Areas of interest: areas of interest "Exhibition and Convention Center"
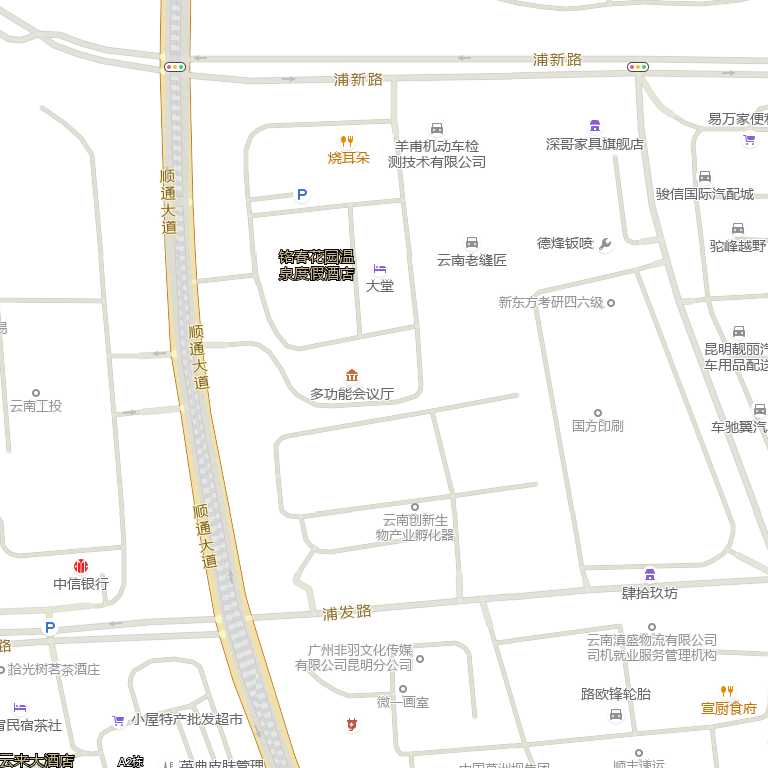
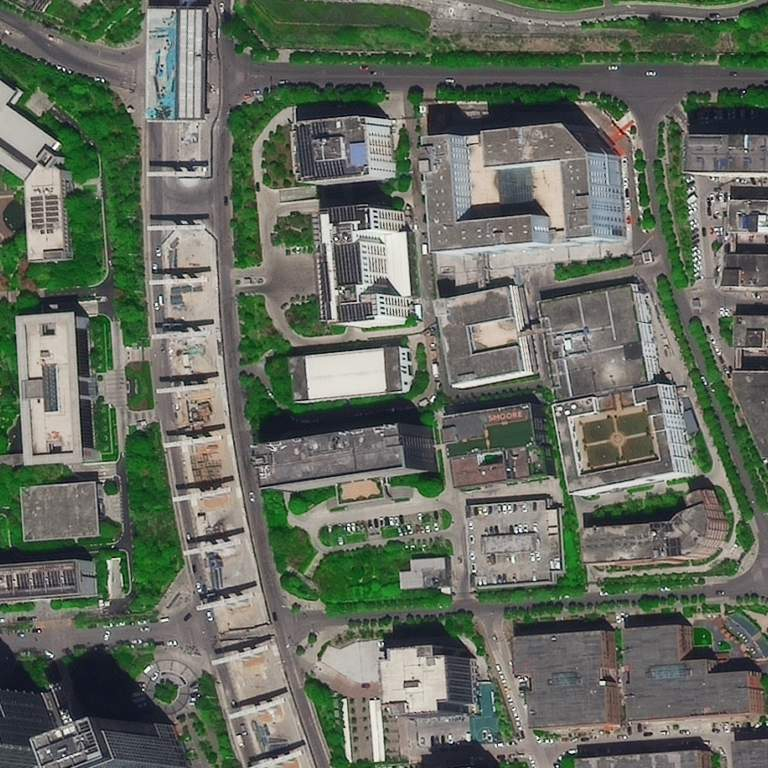